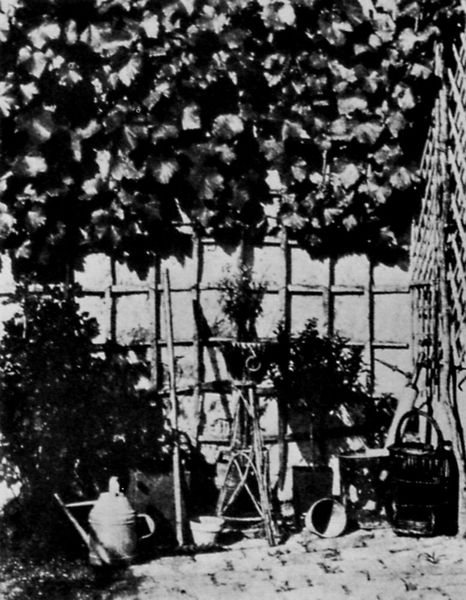
Titel: Gartenhof
Künstler: Hippolyte Bayard
Schlagwörter: baum, blätter, laub, schatten, weiß, zola, äste, blumen, grau, holz, licht, schwarz, haus, zaun, wand, stein, steine, ast, erde, natur, strauch, zweige, busch, büsche, gitter, sonne, boden, land, blatt, pflanze, pflanzen, kontrast, stock, garten, kanne, krug, ranken, stillleben, vase, blumentopf, terrasse, topf, sommer, ecke, pflaster, stab, körbe, mauer, hecke, hof, leiter, wein, detail, korb, gestell, foto, fotografie, photographie, blumentöpfe, stiel, töpfe, griff, gestänge, deckel, gerüst, stangen, geflecht, weidenkorb, gerät, stücke, druck, schwarzweiss, pflastersteine, zille, hebkel, photo, werkzeug, efeu, stäbe, sonnenschein, konstruktion, gärtnerei, gewächshaus, landwirtschaft, bambus, blumenstock, kletterpflanze, stange, rebe, reben, weinrebe, wilder wein, steinboden, blumenstöcke, gefäße, fotographie, botanischer garten, spalier, kannen, blech, schwar, laube, schaufel, spaten, abbildung, raster, max, weinreben, giesskanne, kletterpflanzen, gepflastert, kann, werkzeuge, rechen, hausmauer, geräte, rattan, rosmarin, stiene, zinken, gieskanne, harke, blumenhocker, rankgitter, blechgiesskanne, gartengerät, gartengeräte, hiesskanne, klettergerüst, rechenstiel, ühoto, gabriel von max, heinrich zille, werkzeugt, giessskanne